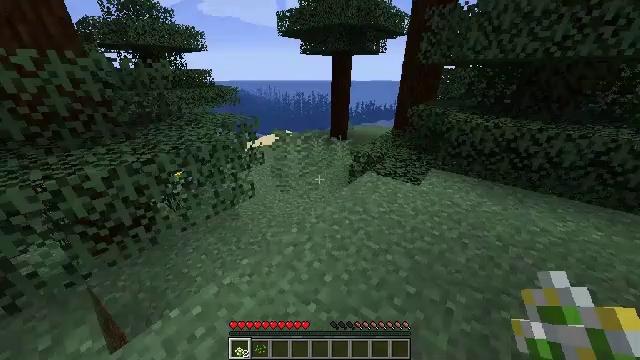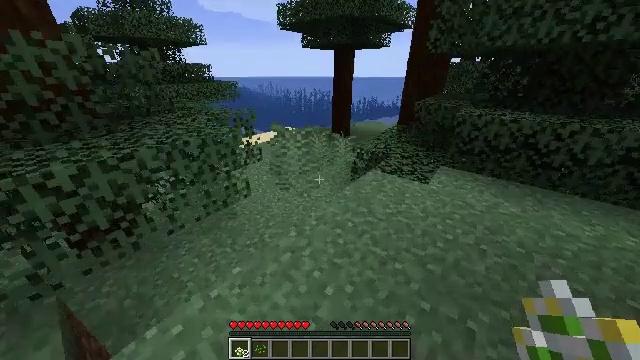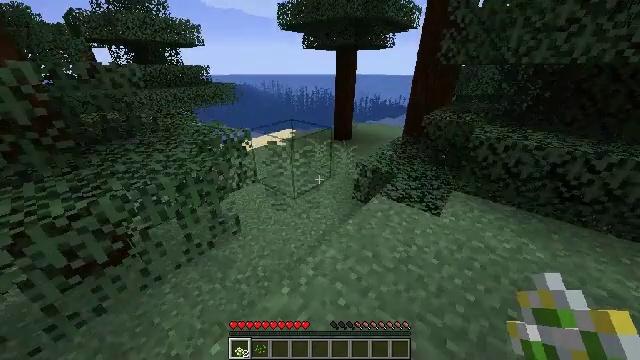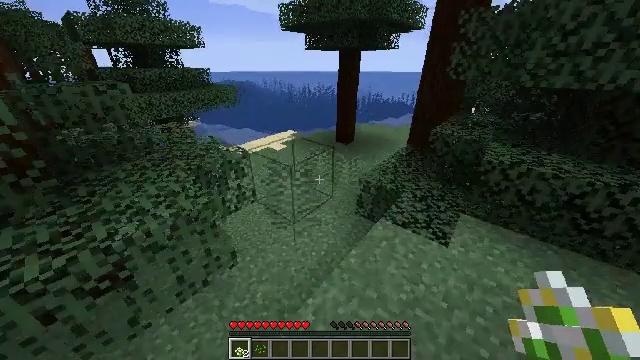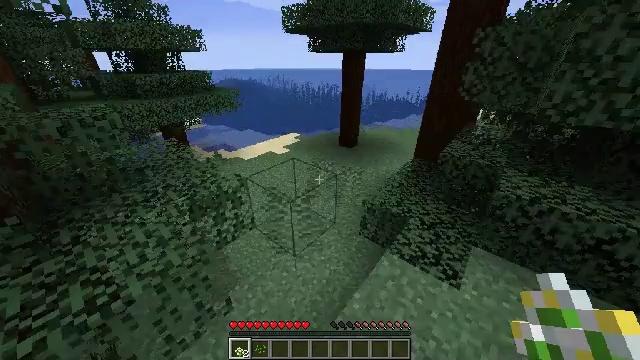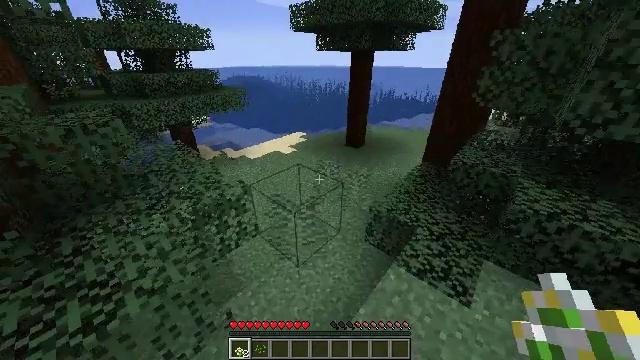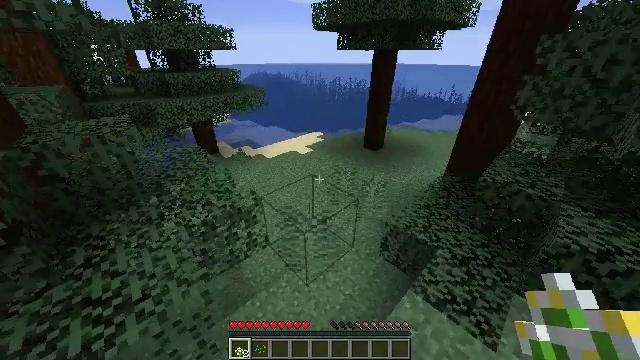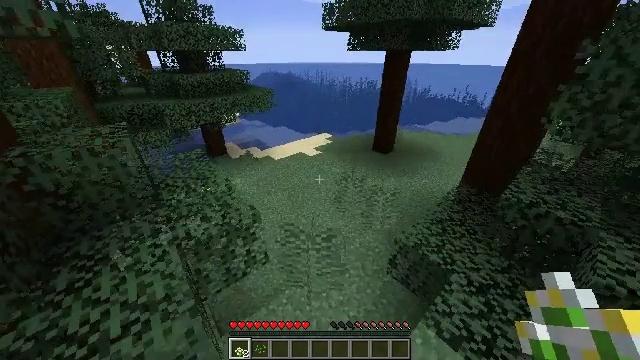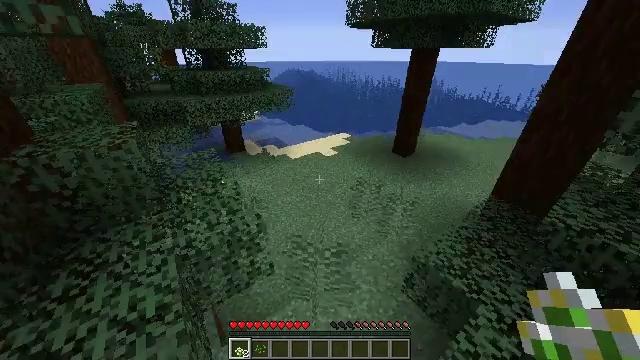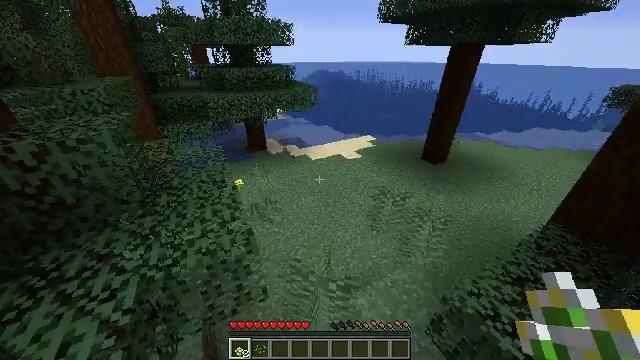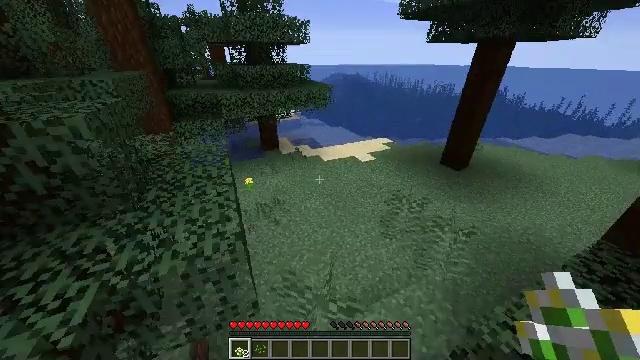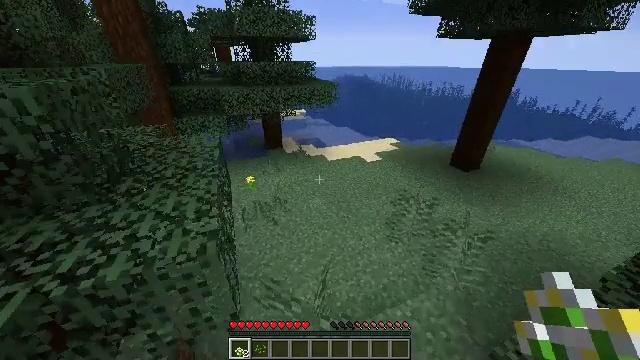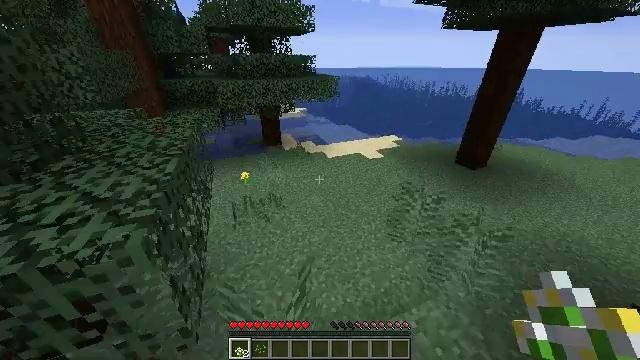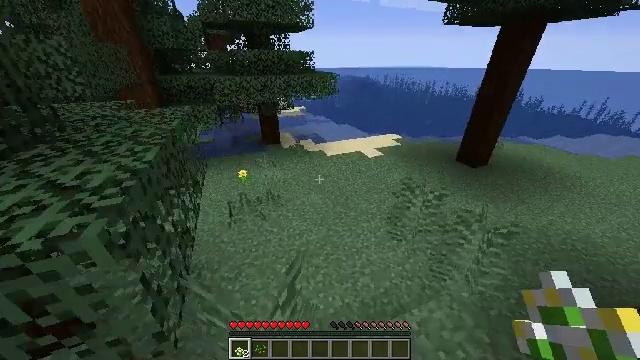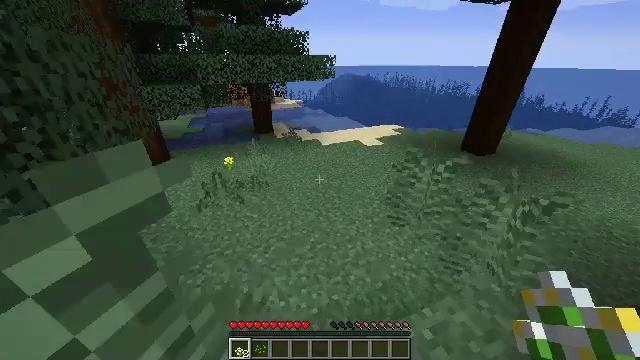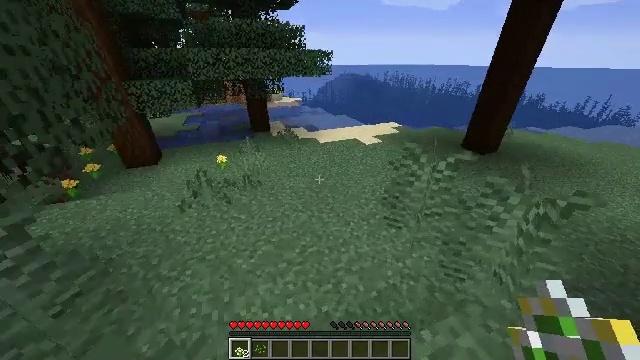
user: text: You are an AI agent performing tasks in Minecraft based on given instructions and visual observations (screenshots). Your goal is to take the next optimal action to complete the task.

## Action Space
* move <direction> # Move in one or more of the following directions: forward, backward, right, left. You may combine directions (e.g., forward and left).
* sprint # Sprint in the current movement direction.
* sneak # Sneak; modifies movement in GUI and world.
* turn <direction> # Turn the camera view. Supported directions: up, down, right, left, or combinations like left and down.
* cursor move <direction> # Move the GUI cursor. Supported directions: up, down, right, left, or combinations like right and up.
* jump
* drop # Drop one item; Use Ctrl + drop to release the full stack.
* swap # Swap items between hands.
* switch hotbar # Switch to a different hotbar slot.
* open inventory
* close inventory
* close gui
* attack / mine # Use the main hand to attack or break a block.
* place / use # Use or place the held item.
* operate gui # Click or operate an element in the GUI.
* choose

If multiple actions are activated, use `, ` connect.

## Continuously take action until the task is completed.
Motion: motion action
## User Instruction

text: Catch and defeat a cod.
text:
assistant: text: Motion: move forward, sprint, jump
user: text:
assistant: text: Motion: move forward, sprint, jump
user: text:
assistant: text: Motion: move forward, sprint, jump
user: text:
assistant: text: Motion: move forward, sprint, jump
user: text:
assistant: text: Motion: move forward, sprint, turn left, jump
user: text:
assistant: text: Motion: move forward, sprint, turn left, jump
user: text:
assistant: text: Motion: move forward, sprint, turn left, jump
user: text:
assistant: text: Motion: move forward, sprint, turn left, jump
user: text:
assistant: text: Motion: move forward, sprint, turn left, jump
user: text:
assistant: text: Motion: move forward, sprint, turn left, jump
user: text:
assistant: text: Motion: move forward and move right, sprint, turn left, jump
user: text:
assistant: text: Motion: move forward and move right, sprint, jump
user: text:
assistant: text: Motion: move forward and move right, sprint, jump
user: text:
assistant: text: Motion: move forward and move right, sprint, jump
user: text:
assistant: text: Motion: move forward and move right, sprint, jump
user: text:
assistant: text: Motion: move forward and move right, sprint, jump
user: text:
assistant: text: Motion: move forward and move right, sprint, turn left, jump
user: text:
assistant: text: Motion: move forward and move right, sprint, turn left, jump
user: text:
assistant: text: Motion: move forward and move right, sprint, turn left and up, jump
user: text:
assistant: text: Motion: move forward and move right, sprint, turn left and up, jump
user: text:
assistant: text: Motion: move forward and move right, sprint, jump
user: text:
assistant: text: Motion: move forward and move right, sprint, jump
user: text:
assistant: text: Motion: move forward and move right, sprint, jump
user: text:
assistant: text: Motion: move forward and move right, sprint, jump
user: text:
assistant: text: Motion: move forward and move right, sprint, turn right and up, jump
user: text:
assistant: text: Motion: move forward and move right, sprint, turn right and up, jump
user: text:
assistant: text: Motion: move forward and move right, sprint, turn right, jump
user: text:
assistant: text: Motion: move forward and move right, sprint, turn right, jump
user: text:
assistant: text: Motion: move forward and move right, sprint, turn right, jump
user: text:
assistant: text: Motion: move forward and move right, sprint, turn right, jump